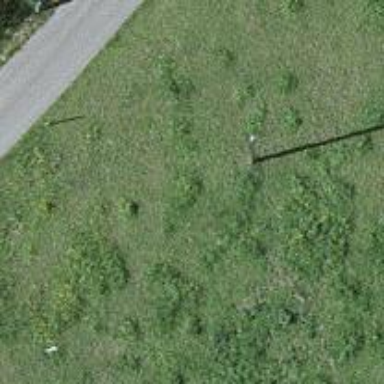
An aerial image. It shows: Utility pole in the image.